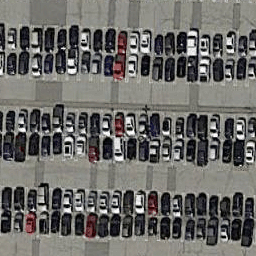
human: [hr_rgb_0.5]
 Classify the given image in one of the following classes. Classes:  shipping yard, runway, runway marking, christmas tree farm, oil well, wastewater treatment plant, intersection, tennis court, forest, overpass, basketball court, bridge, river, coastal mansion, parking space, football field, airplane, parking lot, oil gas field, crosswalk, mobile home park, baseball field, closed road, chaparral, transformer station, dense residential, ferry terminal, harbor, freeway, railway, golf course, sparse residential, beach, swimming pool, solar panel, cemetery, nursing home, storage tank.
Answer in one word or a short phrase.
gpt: parking lot